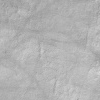
Atmospheric dust classification: not_dusty